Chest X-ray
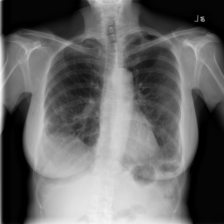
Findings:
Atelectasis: negative
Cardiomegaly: negative
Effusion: negative
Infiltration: negative
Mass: negative
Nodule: negative
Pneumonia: negative
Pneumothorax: negative
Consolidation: negative
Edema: negative
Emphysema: negative
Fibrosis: negative
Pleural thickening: negative
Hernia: negative